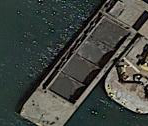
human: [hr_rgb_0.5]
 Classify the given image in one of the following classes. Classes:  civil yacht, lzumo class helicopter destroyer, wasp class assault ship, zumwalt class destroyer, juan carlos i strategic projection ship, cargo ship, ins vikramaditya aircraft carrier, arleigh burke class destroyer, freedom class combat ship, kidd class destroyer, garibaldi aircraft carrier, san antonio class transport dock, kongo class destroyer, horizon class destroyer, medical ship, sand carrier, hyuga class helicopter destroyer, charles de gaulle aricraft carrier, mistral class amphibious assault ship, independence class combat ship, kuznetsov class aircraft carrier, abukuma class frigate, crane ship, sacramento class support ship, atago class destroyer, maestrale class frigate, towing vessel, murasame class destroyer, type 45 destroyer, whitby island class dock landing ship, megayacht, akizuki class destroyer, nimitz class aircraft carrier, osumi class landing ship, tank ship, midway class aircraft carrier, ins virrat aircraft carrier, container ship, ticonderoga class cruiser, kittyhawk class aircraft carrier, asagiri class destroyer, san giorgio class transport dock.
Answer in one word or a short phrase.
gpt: Sand carrier